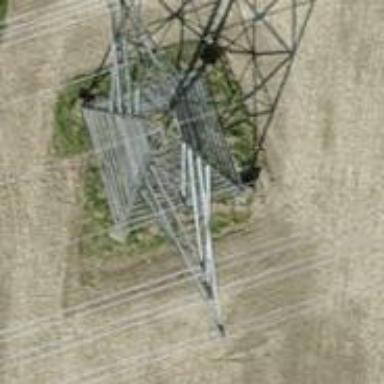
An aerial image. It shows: Power tower.